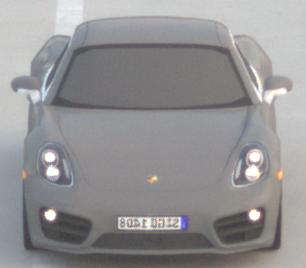
Make: Porsche
Model: Cayman
Detailed model: Cayman (981C)
Model produced from: 2013/03
Model produced until: 2014/04
Doors: 2
Color: gray
Road condition: dry road
Daytime: sunrise or sunset
Contrast: low contrast